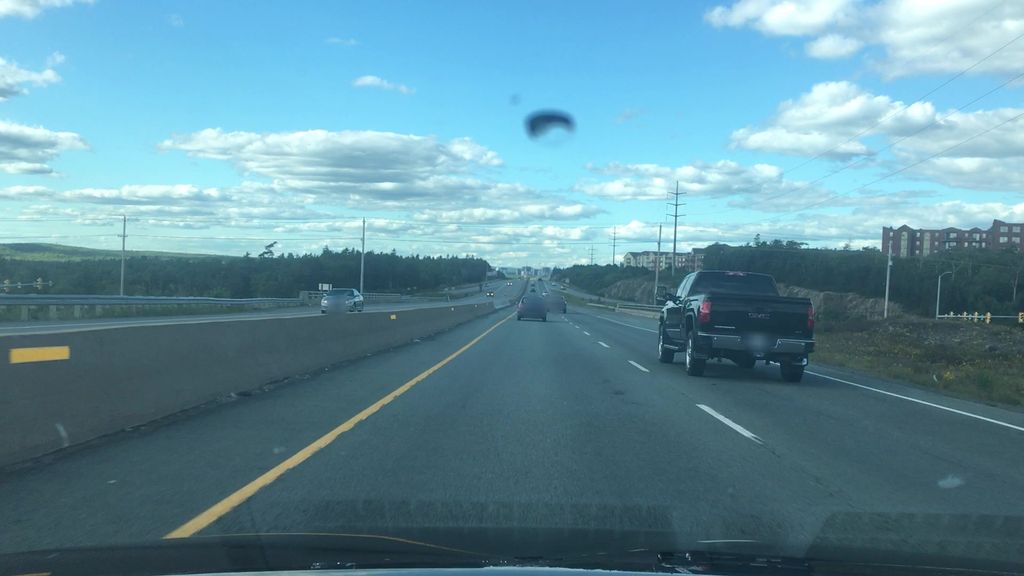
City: halifax